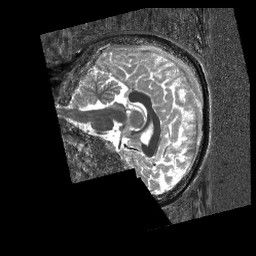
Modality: T1w
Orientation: sagittal